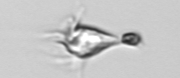
Label: Paratontonia_gracillima